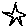
Label: star